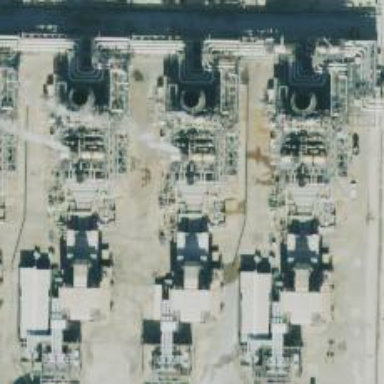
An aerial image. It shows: Gas-powered generator. It is gas turbine type generator.